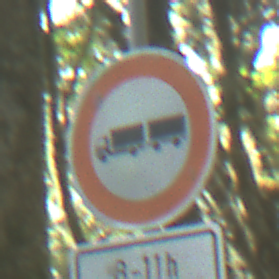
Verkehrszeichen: VerbotLastkraftwagenMitAnhaenger
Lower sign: ZeitangabenOhneBeschraenkungAufWochentage2
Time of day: Midday
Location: Outdoor (Nature)
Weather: Clear
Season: NotSpecified
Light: Natural